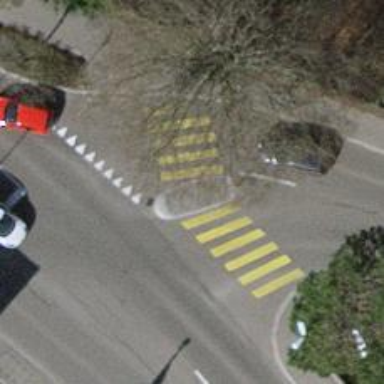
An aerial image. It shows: Zebra crossing with pedestrian island.